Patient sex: M
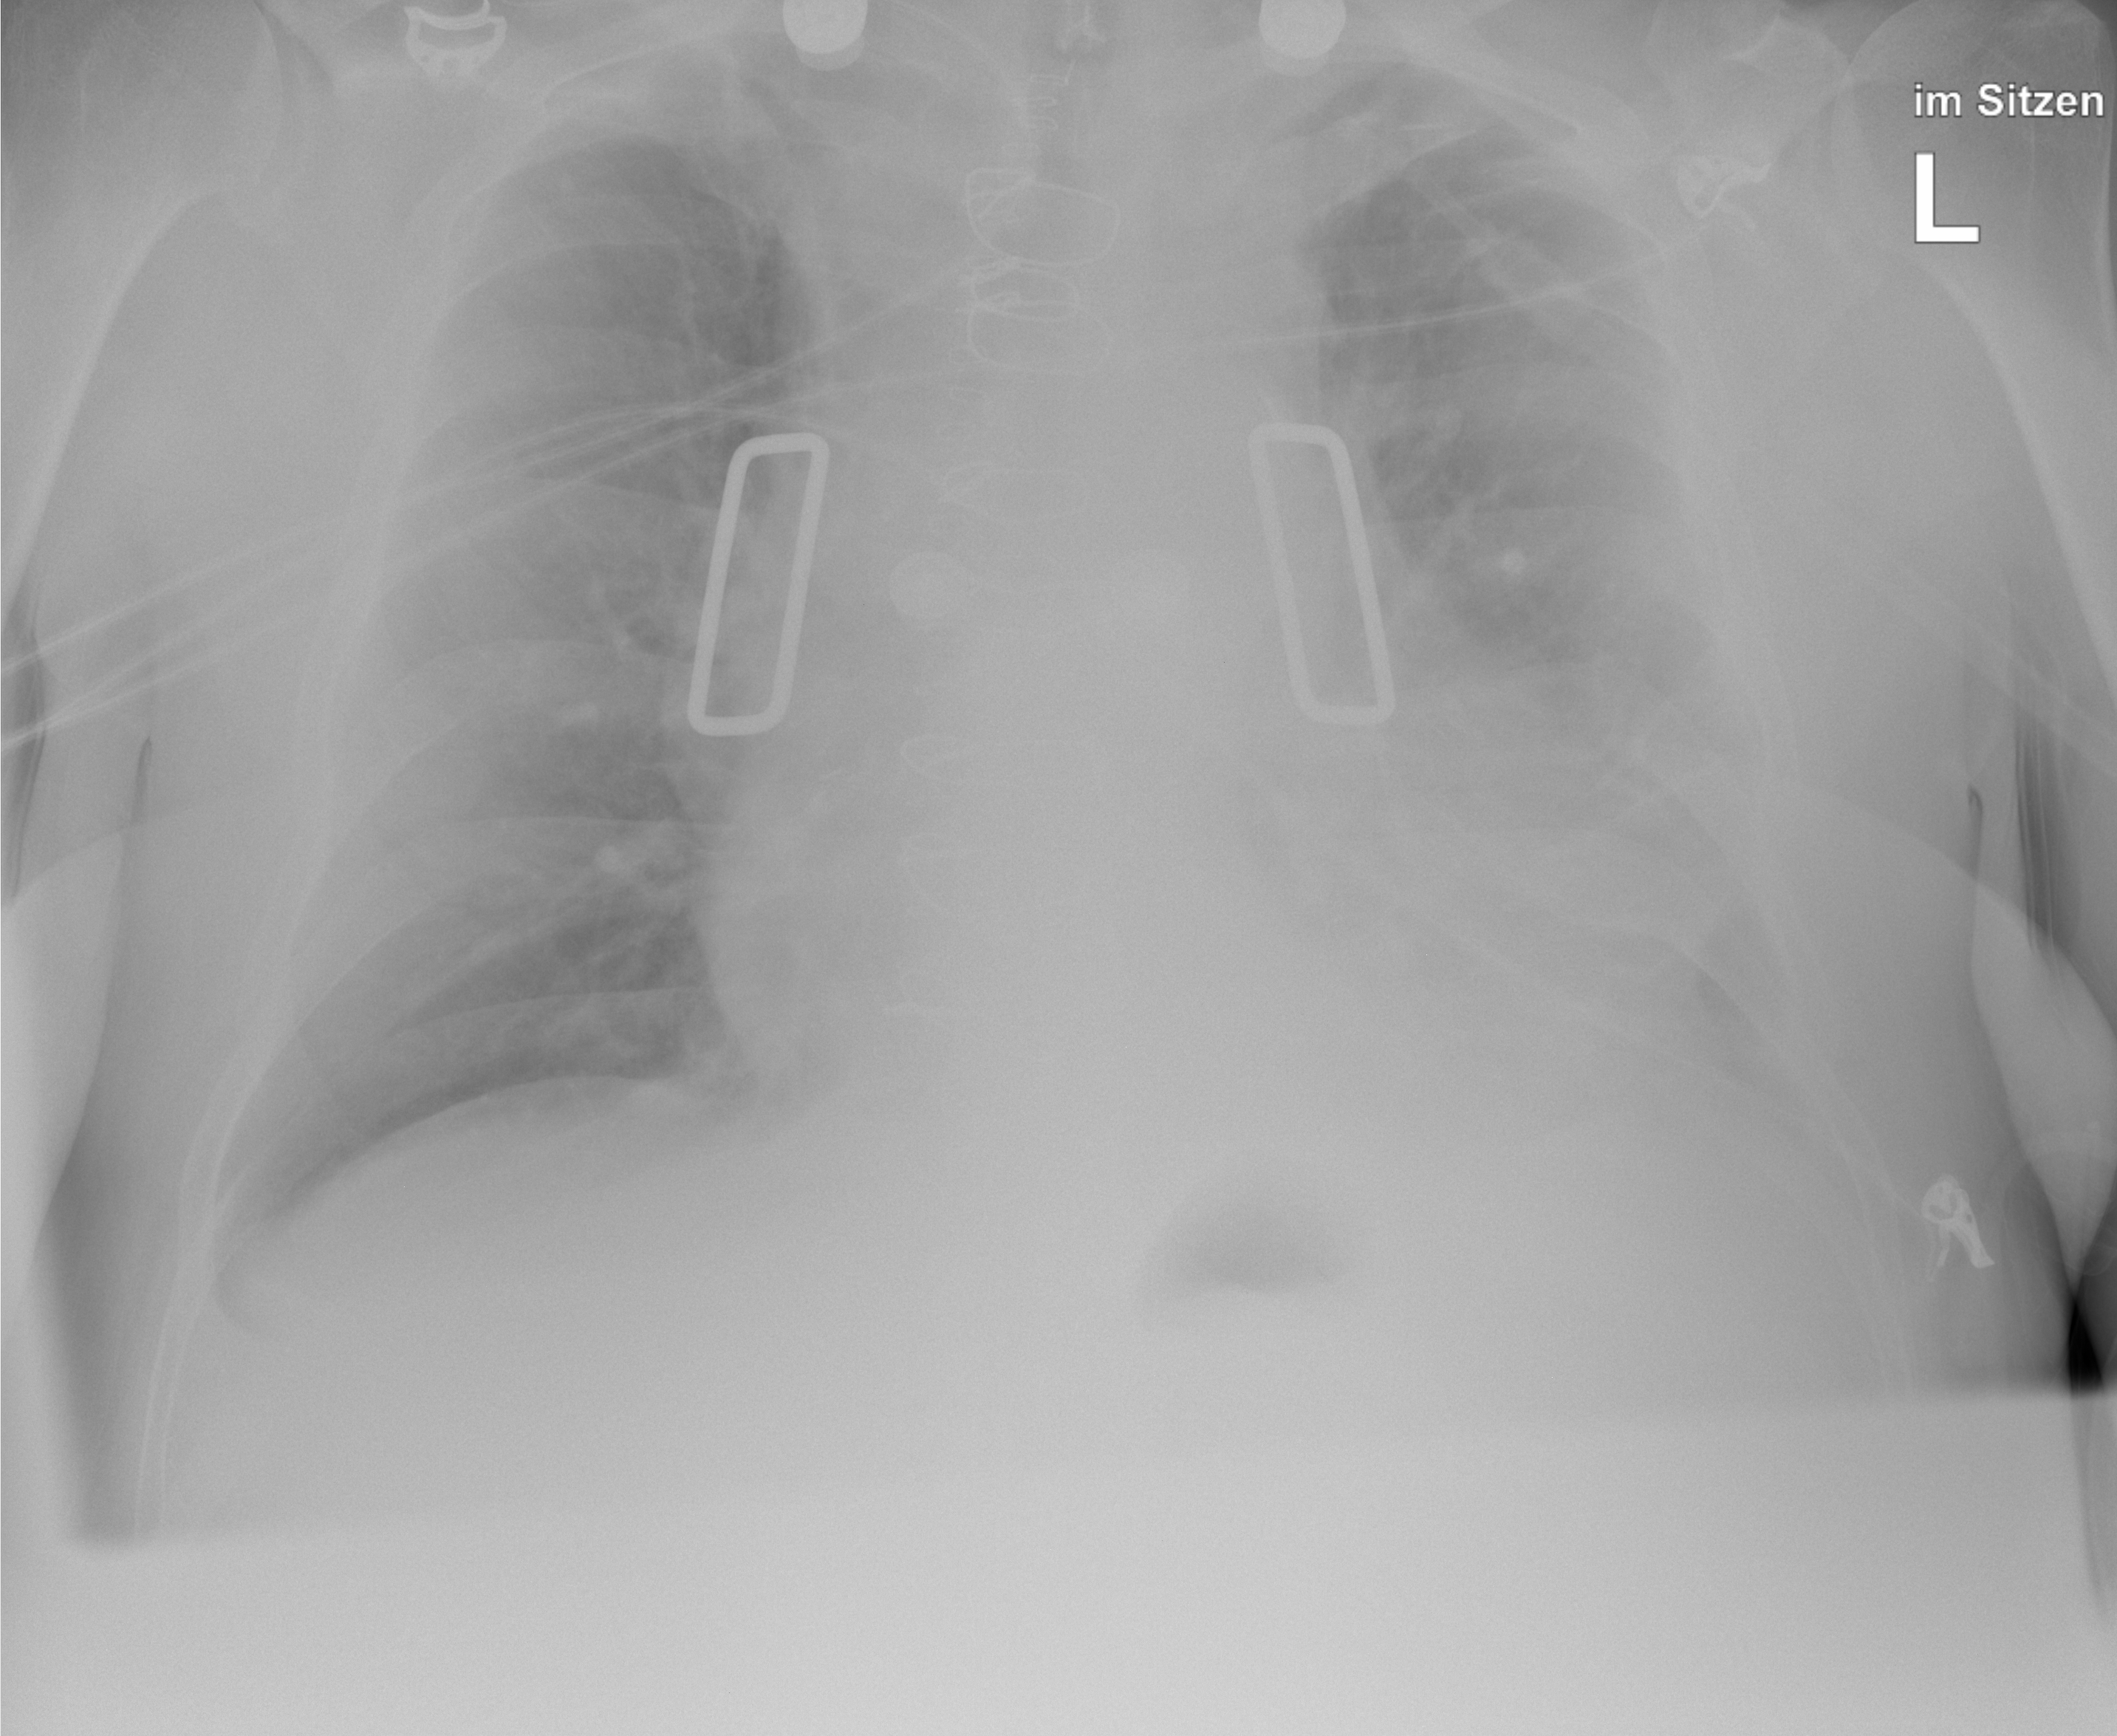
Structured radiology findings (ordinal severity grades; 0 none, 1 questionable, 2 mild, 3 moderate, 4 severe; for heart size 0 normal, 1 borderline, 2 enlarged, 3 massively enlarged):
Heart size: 2
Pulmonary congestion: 1
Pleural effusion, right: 0
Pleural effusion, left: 1
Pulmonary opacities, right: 0
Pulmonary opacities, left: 0
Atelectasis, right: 0
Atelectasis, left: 2